Interaction volume radius: 10 \u00c5
Interaction volume height: 15 \u00c5
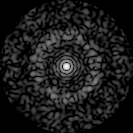
Disorder parameter: 0.8401